Question: I'm implementing TCP in C/Obj-C.
I have noticed that different servers increment the sequence numbers on some occasions while others don't.
Namely in the teardown process when the server sends a FIN/ACK some servers increase the ACK number by 1 while others dont.
To clarify the problem:
The ACK number has been increased to 2

The ACK number is still 1.
<URL>
The output of my program regarding the second server:
'''
FIN(/ACK)# was 18238 but should have been 18239
'''
How should I deal with these kinds of variations of server-side implementation in my code?
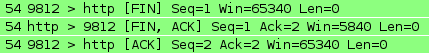
Answer: Are you referring to some RFC(s) for your implementation? I don't know which RFC contains the correct behaviour (to increment the ACK number or not) when sending a FIN+ACK, but my guess would be that the ACK number should indeed be incremented.
That said, we all know how 'RFC compliant' implementations can be... (and not just TCP implementations)!! That too, for message exchanges that teardown the connection, those who wrote the software must have been extra careless. So now you have two options:
- -
This is a fairly common problem when dealing with distinct implementations of the same standard (which defeats the whole purpose of a standard in the first place). So be warned that this may just be the first of such problems you might encounter.
I have often had to add additional code to handle specific cases when an implementation of a given RFC would work beautifully in Linux, and fail the most basic test on Windows.